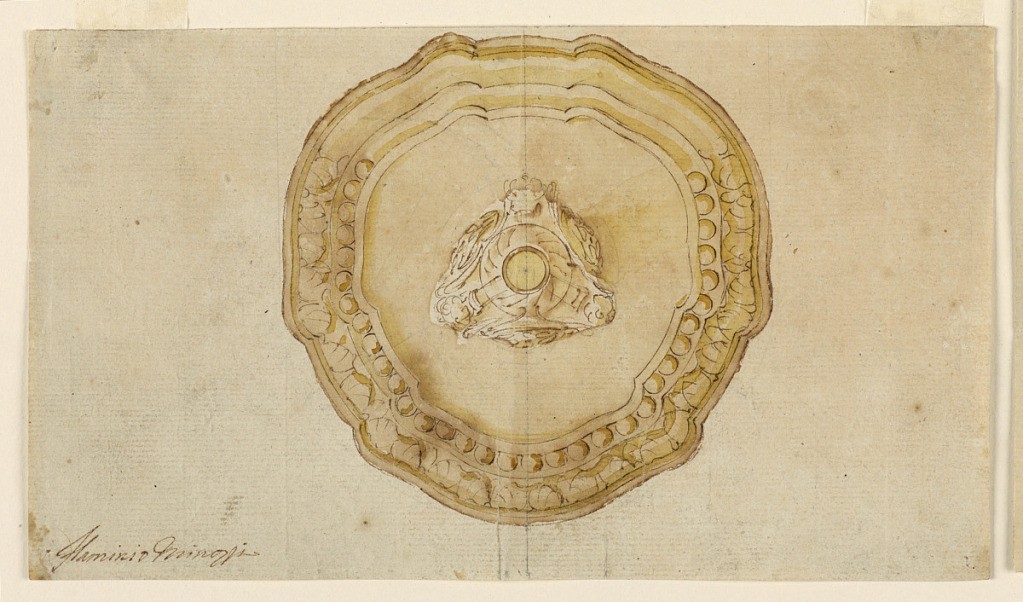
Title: Design for a Chalice, Plan
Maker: Flaminio Innocenzi Minozzi, Italian, 1735 – 1817
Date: ca. 1785
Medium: Pen and ink with ink and yellow washes on paper
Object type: Drawing
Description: Design for a chalice, seen in plan, in a shape of the seventeenth century, with Louis XVI motifs of decoration.